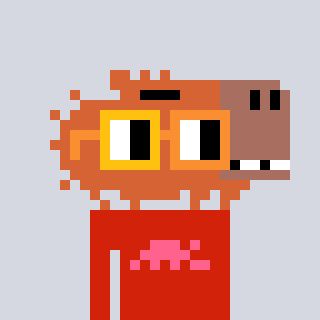
a pixel art character with square yellow and orange glasses, a capybara-shaped head and a red-colored body on a cool background